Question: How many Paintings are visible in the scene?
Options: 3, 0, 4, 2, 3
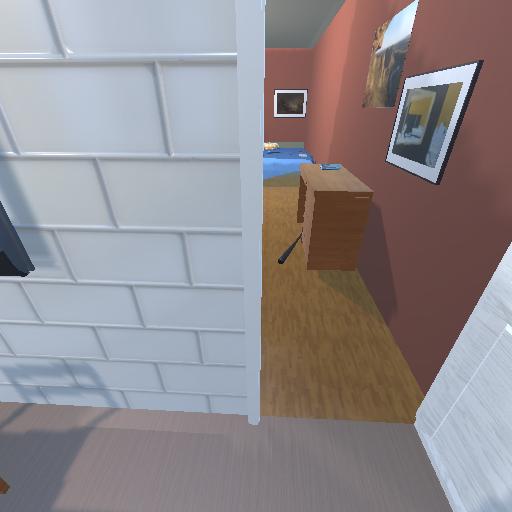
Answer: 3